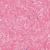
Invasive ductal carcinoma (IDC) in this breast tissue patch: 0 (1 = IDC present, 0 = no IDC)